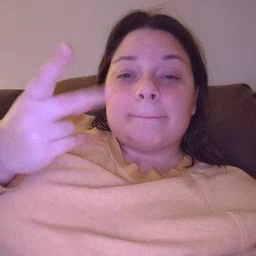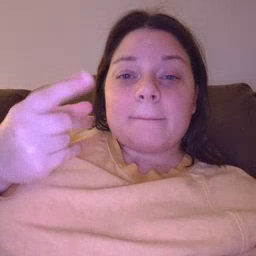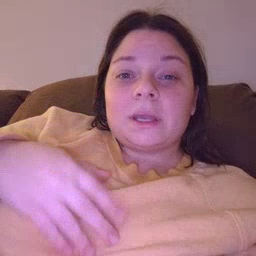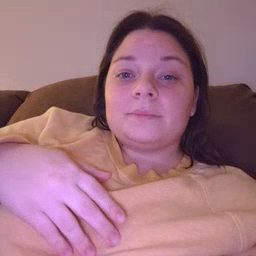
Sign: puppy